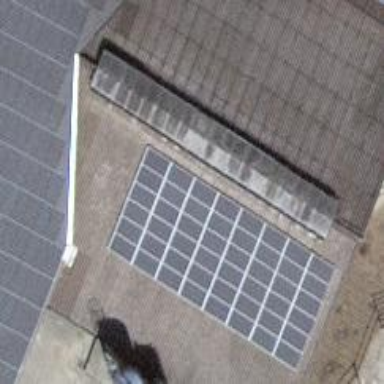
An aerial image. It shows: Solar power generator with photovoltaic panels.